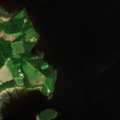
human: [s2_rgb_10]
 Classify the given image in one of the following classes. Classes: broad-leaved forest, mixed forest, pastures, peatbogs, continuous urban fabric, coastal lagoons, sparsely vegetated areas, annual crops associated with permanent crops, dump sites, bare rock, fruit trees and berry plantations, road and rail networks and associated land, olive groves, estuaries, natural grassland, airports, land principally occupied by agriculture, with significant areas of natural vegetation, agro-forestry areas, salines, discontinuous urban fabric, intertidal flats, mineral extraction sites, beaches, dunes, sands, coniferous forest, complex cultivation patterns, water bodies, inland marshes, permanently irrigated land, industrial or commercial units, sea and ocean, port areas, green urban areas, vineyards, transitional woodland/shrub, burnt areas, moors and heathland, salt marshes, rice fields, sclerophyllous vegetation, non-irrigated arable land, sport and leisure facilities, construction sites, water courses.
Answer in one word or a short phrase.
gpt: land principally occupied by agriculture, with significant areas of natural vegetation, mixed forest, water bodies